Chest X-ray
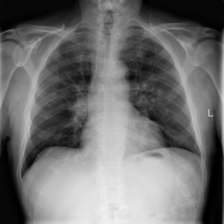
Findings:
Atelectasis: negative
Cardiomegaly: negative
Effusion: negative
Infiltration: negative
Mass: negative
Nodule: negative
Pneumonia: negative
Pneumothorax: negative
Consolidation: positive
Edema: negative
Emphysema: negative
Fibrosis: negative
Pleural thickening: negative
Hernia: negative